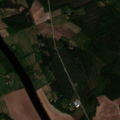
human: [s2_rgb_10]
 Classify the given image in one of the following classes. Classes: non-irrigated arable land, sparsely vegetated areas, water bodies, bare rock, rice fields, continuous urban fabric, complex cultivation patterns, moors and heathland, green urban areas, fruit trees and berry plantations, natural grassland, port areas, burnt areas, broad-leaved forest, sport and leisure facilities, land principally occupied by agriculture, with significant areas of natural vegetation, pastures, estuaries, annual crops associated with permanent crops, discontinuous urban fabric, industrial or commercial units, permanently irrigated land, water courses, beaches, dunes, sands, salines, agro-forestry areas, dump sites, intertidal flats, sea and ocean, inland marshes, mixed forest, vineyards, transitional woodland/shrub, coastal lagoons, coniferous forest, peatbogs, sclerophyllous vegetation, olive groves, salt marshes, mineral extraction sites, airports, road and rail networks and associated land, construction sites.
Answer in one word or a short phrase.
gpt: non-irrigated arable land, land principally occupied by agriculture, with significant areas of natural vegetation, broad-leaved forest, mixed forest, water courses